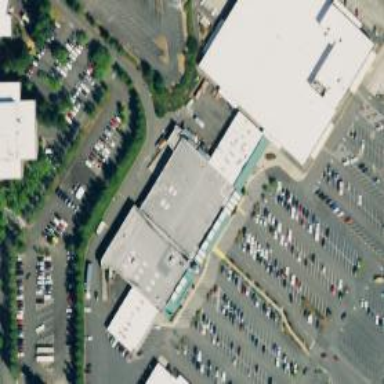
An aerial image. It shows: Supermarket.